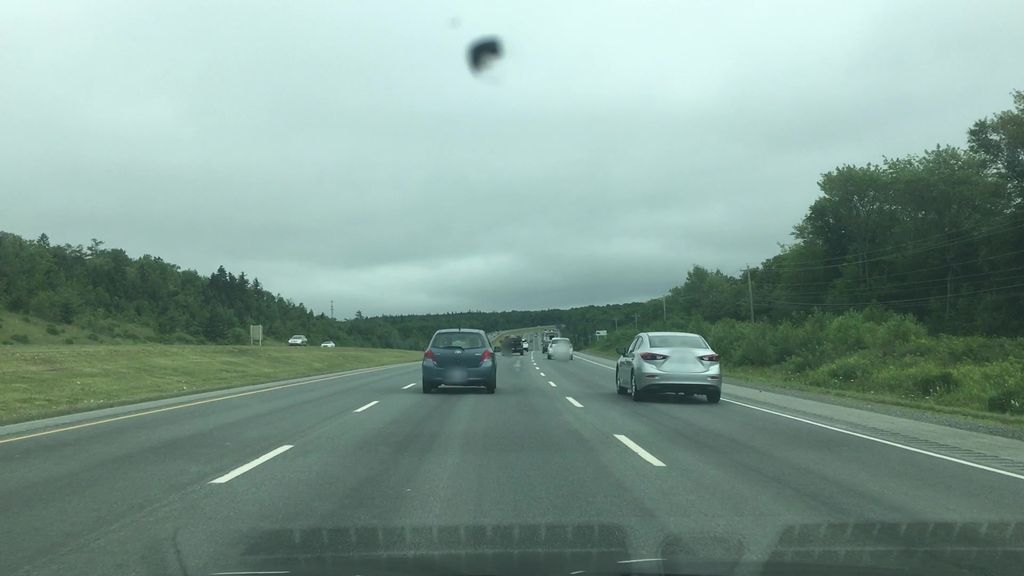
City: halifax